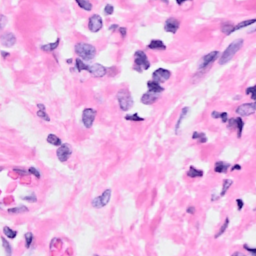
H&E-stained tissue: Breast